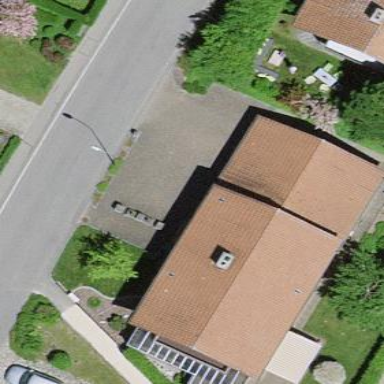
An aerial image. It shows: Residential building.